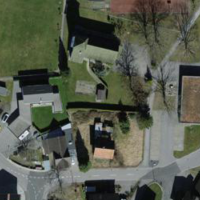
EUNIS habitat code: 54
Species observed at this site:
Trifolium repens